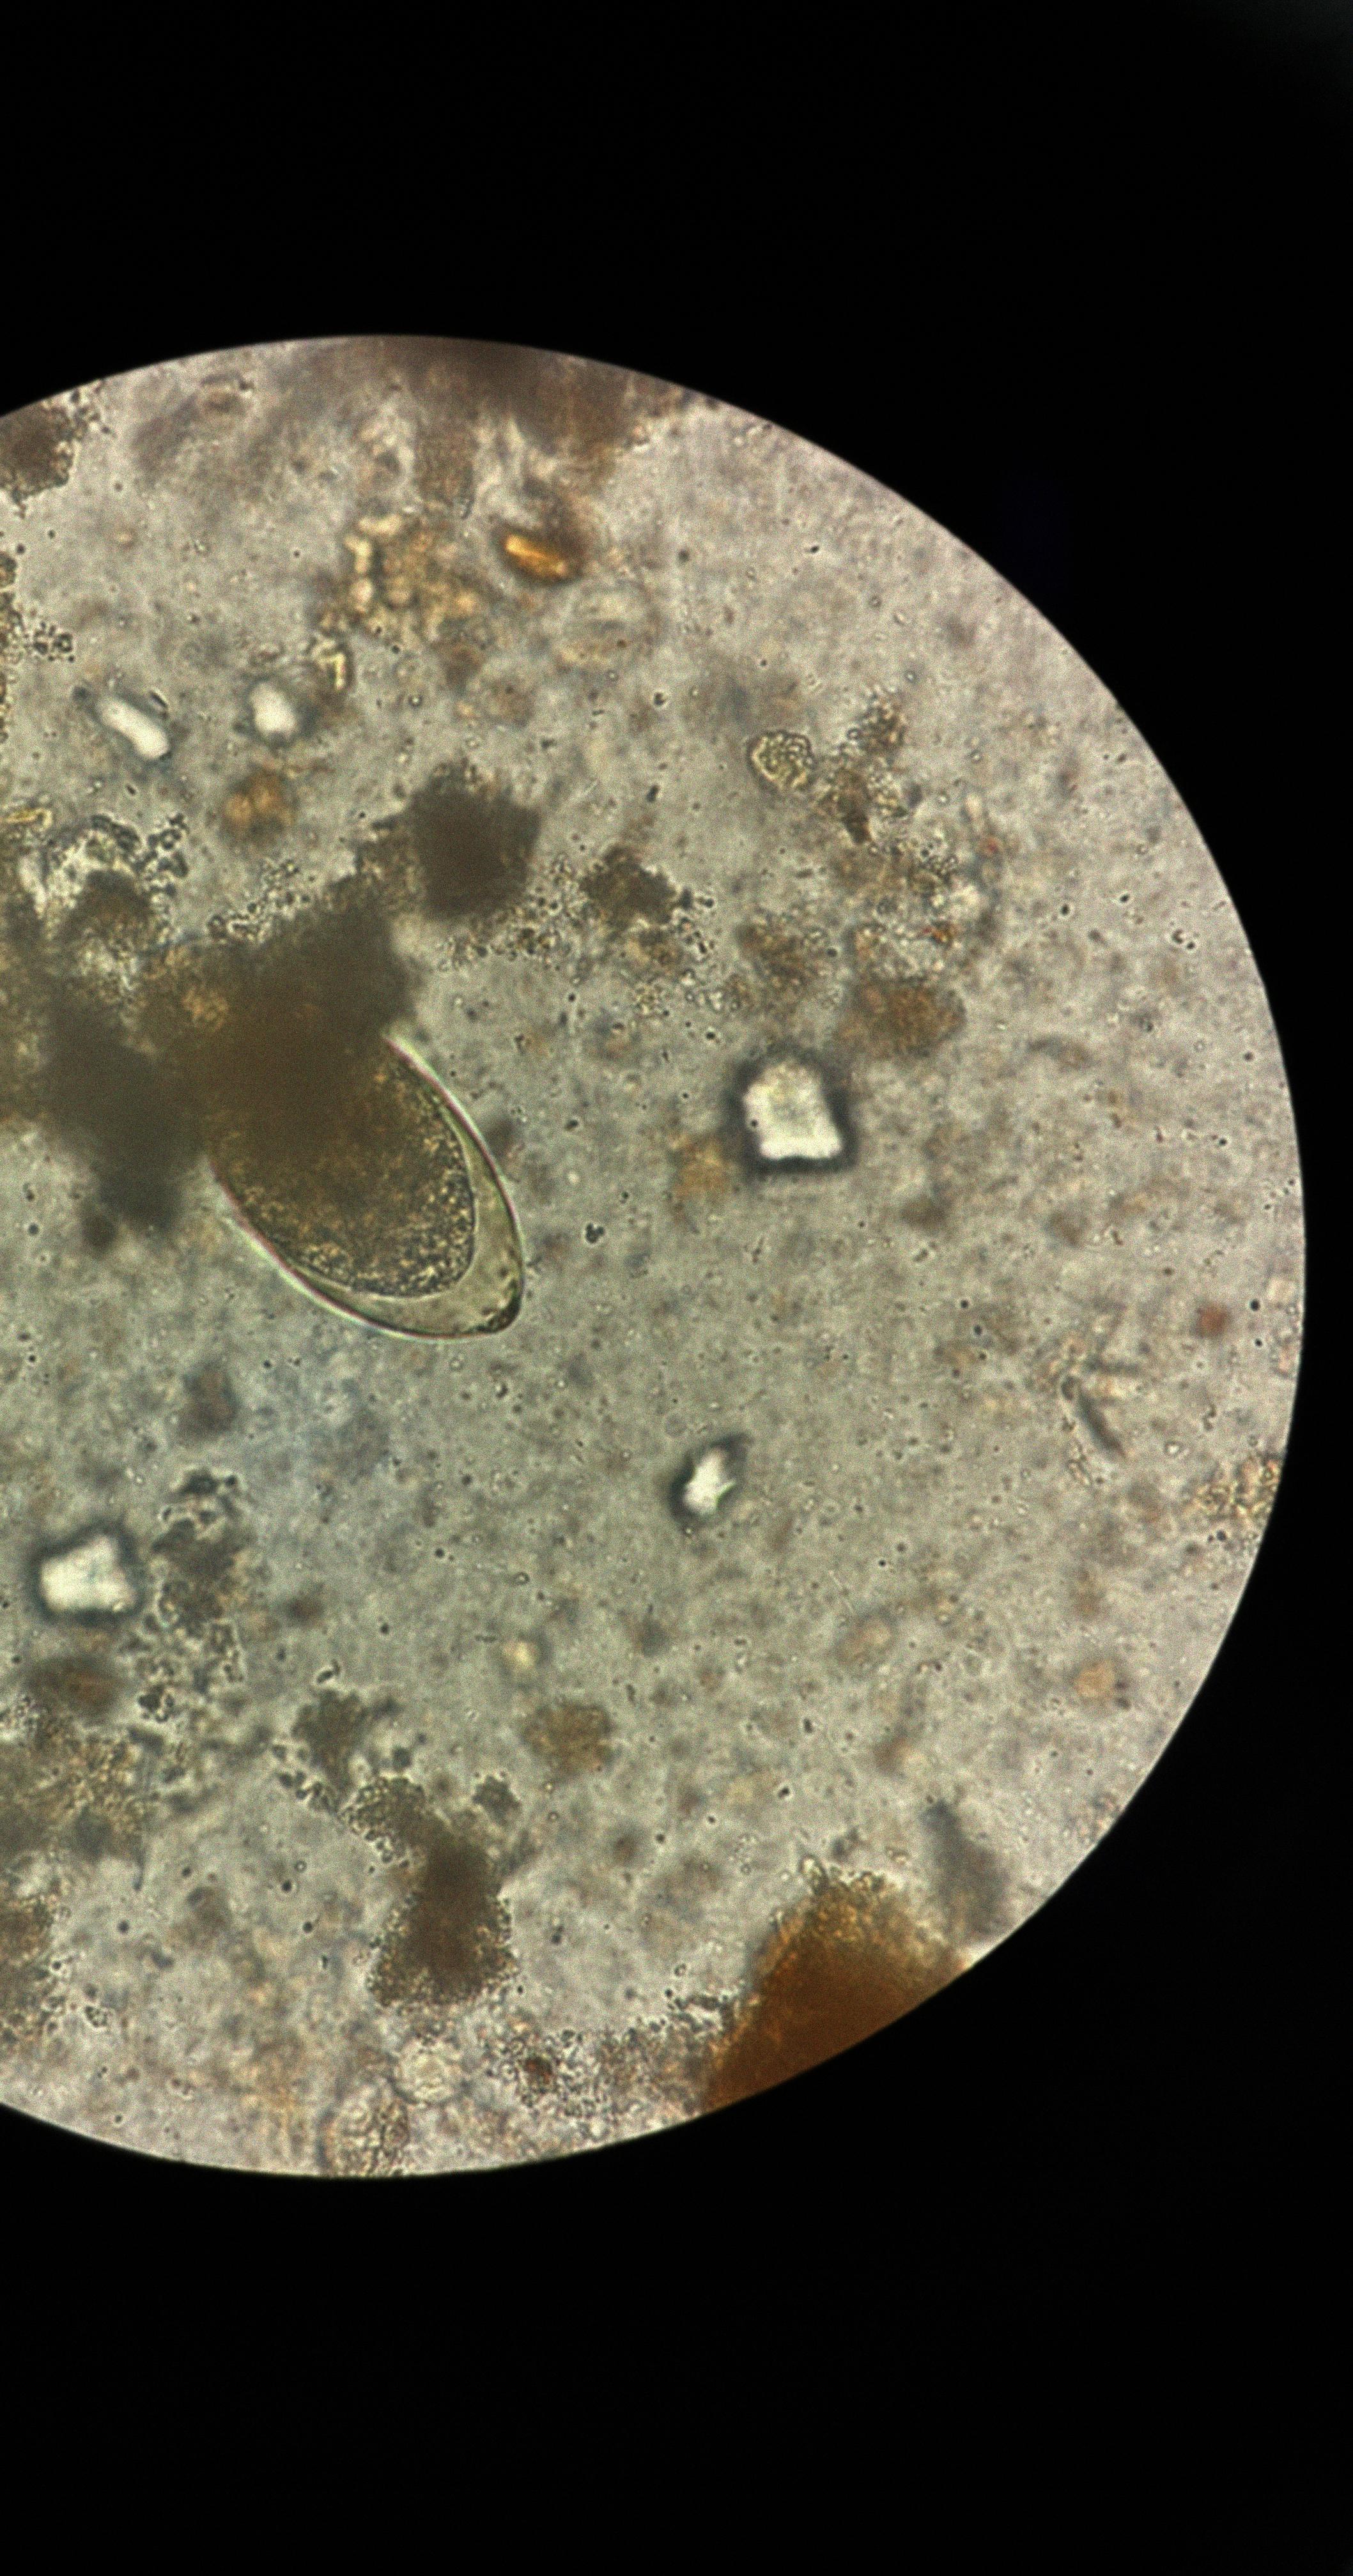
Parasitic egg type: Fasciolopsis buski